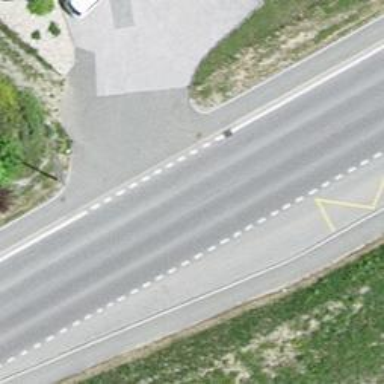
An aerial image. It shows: Bus stop along the road.